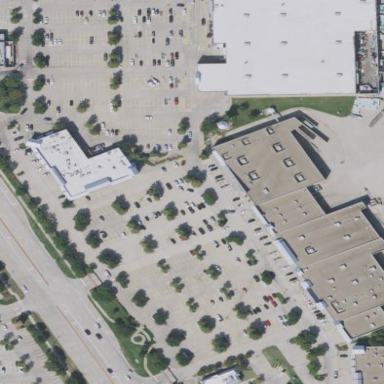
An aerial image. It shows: Retail area.